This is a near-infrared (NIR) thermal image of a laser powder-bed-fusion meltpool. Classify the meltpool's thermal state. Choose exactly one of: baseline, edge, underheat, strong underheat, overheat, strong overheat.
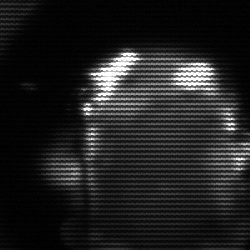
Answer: baseline